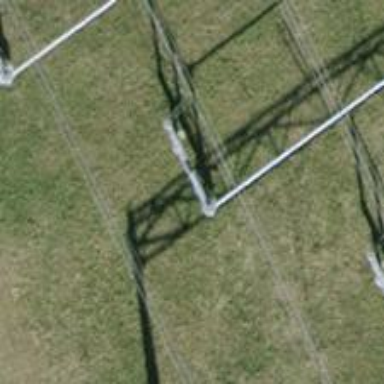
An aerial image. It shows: Bay for power line.